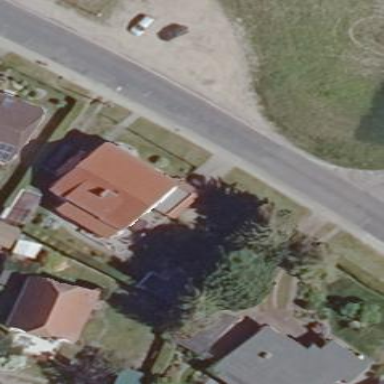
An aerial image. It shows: Simple and straightforward house.